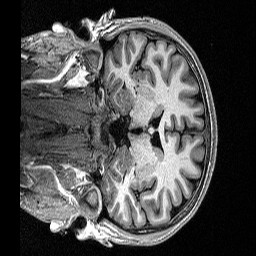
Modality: T1w
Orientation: coronal
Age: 23
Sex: male
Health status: healthy
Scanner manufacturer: siemens
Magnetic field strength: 1.5 T
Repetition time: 2.73 s
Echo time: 0.00357 s